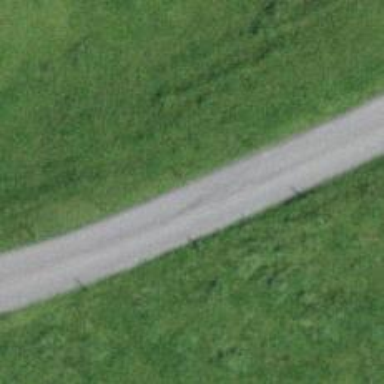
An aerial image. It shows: Unclassified road with asphalt surface. The road has grade1 tracktype.